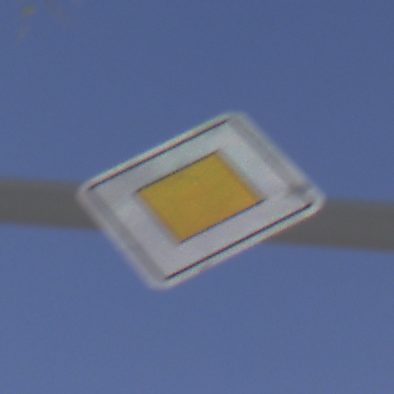
Verkehrszeichen: Vorfahrtsstrasse
Umgebung: Outdoor, Urban
Tageszeit: SunriseSunset
Wetter: PartlyCloudy
Licht: Natural
Jahreszeit: Autumn
Kontrast: HighContrast